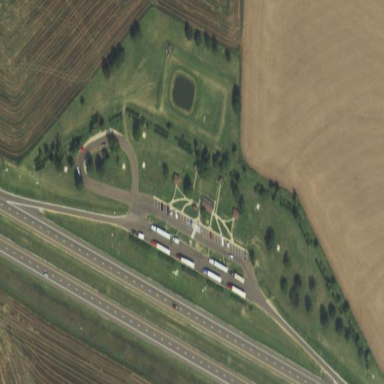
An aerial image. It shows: Rest area on the road.